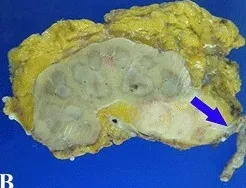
(b) Gross examination of the resected specimen showing relatively well circumscribed whitish firm mass. The mass lesion is mainly located at the renal pelvis and blocking the ureter pathway as the ureter is seen in the right side of the mass lesion (arrow). Also renal parenchyma adjacent to the mass lesion seems to be involved.
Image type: pathology (van_gieson)